Field crop: maize
Growth stage: 2
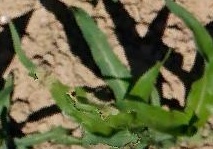
Species: maize